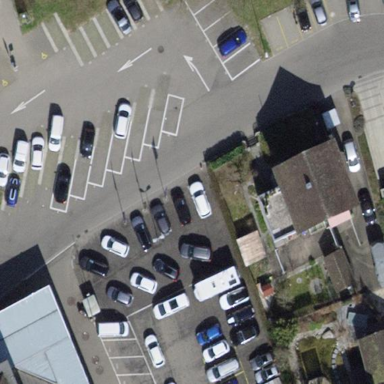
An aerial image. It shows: Parking area with surface.